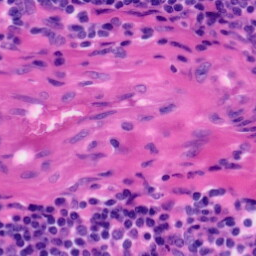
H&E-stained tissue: Tonsil